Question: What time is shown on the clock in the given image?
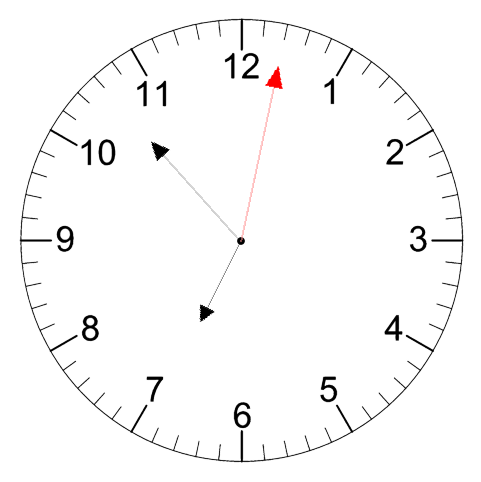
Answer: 06:53:02